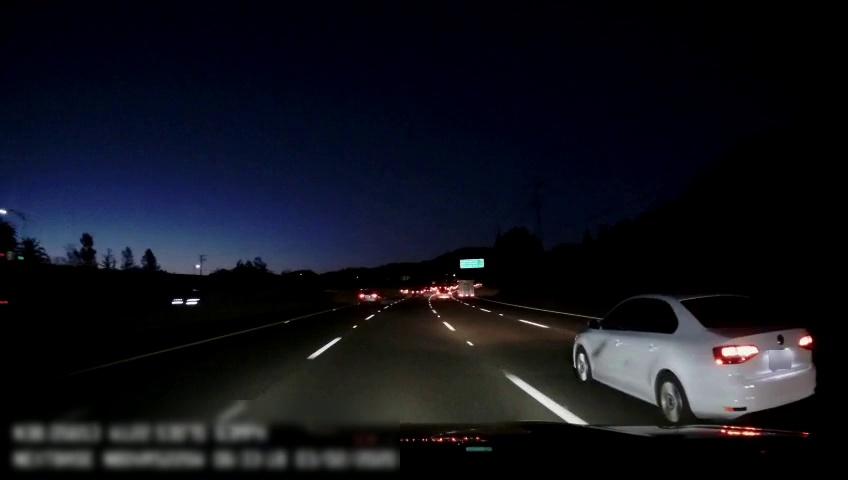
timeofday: Night
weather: Other
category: Drivable Space
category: Vehicles | Car
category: Vehicles | Car
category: Vehicles | Car
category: Vehicles | Other LV
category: Vehicles | SUV
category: Lanes | Alternate Lane
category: Lanes | Current Lane
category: Lanes | Current Lane
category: Lanes | Alternate Lane
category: Lanes | Alternate Lane
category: Traffic | Signs